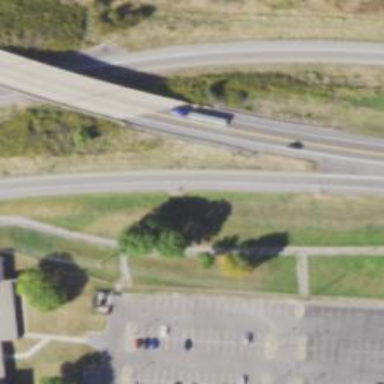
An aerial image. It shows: Asphalt trunk link road.